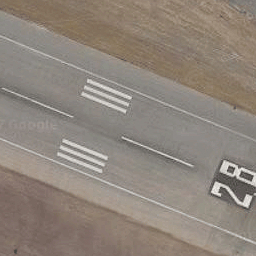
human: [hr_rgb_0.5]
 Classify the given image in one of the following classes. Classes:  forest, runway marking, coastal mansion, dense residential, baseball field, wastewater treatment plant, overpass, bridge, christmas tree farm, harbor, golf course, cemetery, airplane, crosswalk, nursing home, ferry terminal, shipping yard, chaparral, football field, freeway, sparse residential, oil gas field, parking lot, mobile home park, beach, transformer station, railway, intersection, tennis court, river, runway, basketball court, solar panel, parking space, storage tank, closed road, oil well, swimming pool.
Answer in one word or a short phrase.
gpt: runway